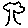
Label: tree